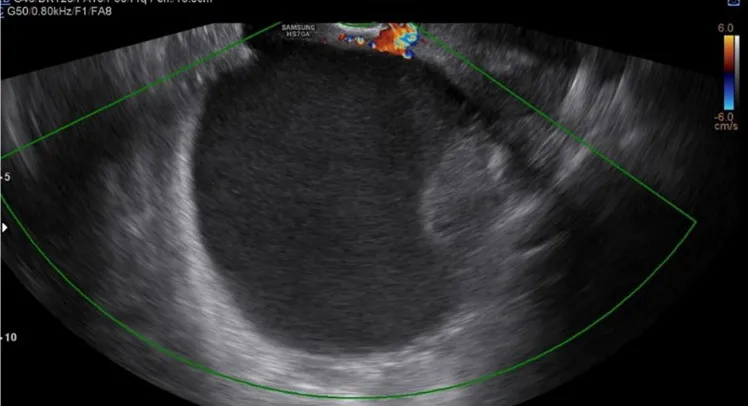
Ultrasonography (USG) image showing a cist with regular thin walls and heterogeneous, thick content, without vascular expression on Doppler.
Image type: radiology (ultrasound)